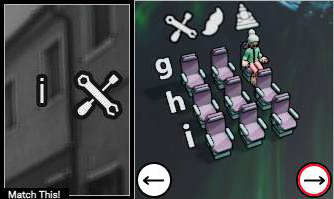
Task: seats
Answer: no